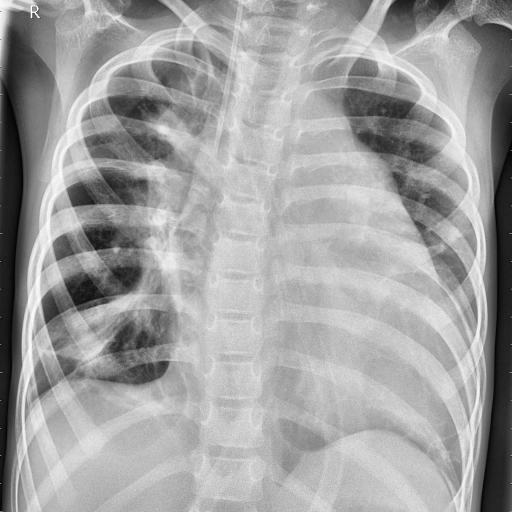
Finding: PNEUMONIA